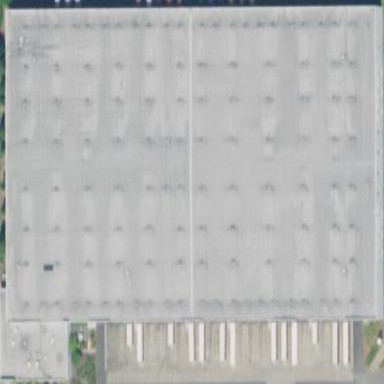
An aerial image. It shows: Warehouse building.